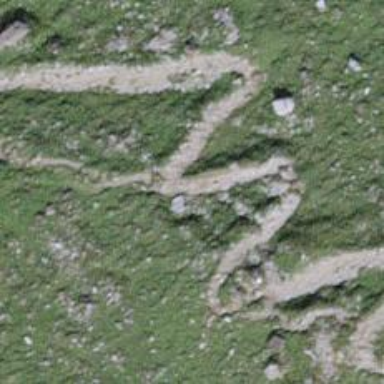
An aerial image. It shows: Rocky path.